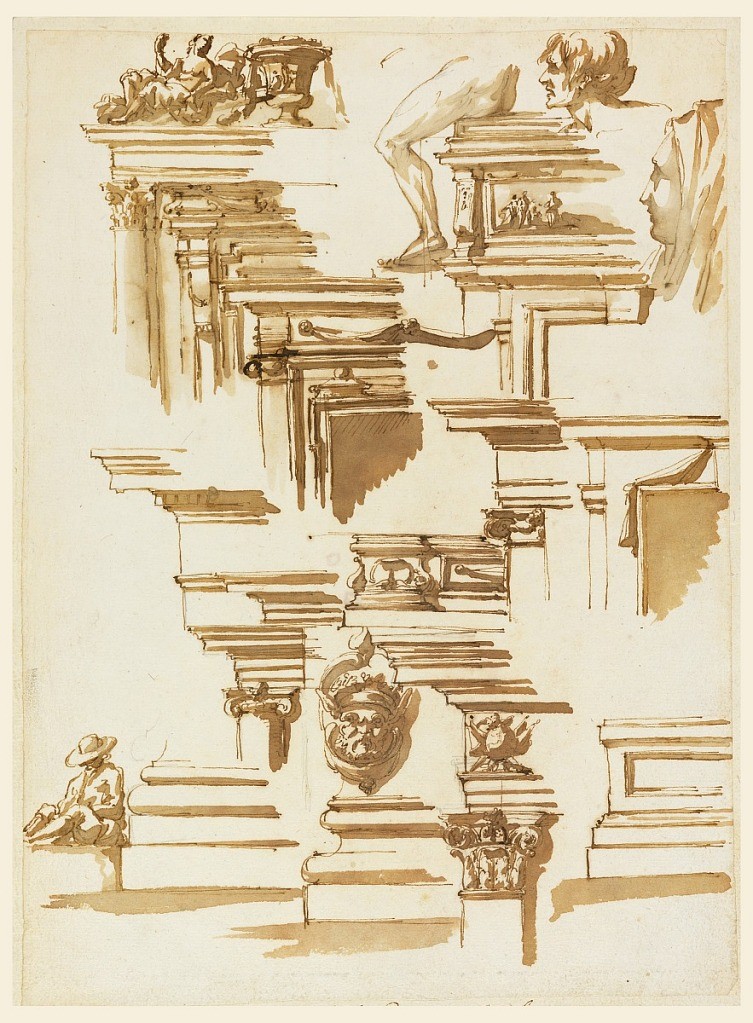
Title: Architectural details; human figures
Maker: Filippo Marchionni, Italian, 1732–1805
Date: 1750–75
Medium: Brush and brown wash, pen and brown ink on cream laid paper
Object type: Drawing
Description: Designs for entablatures with studies of figures.